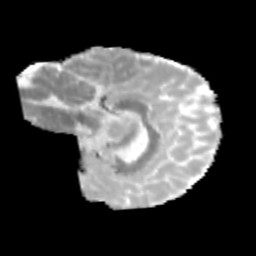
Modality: MD
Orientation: sagittal
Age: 11
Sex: male
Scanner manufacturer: siemens
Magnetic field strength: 3 T
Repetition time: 3.8 s
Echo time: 0.07 s